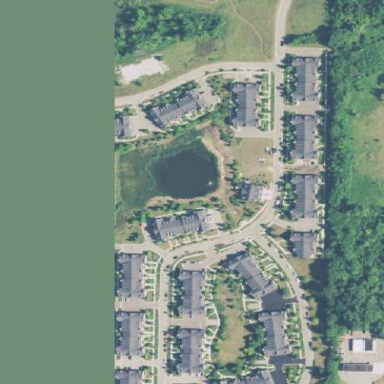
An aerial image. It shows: Condominium within residential area.